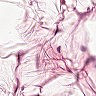
Metastatic tissue present: no